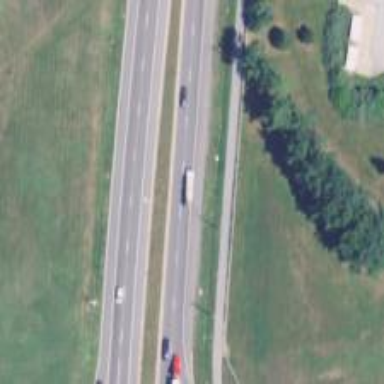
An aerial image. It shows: This image shows trunk highway that functions as expressway.